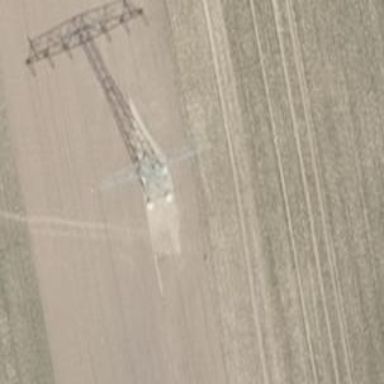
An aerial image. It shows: Power tower.